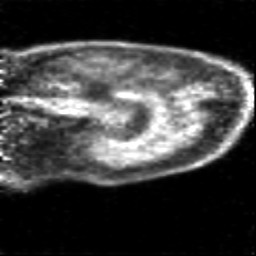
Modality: PET
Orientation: sagittal
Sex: female
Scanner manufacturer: siemens